Field crop: maize
Growth stage: 1
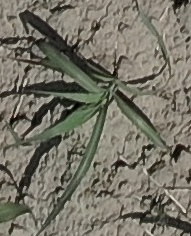
Species: sorghum